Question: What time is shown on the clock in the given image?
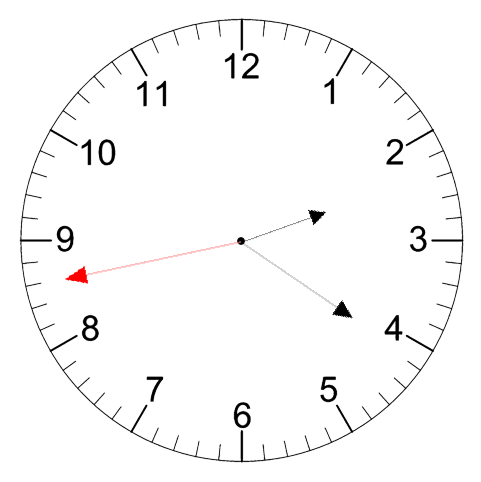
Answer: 02:20:43